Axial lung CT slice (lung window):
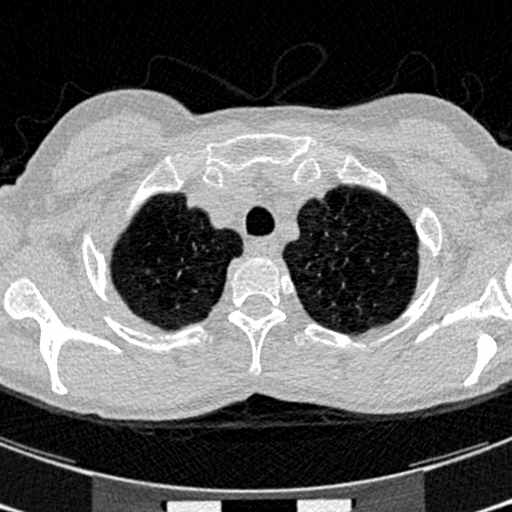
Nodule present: no